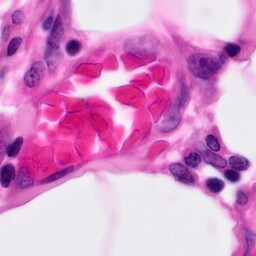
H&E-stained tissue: Pancreatic